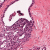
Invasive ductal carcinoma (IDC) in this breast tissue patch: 0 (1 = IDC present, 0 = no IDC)